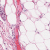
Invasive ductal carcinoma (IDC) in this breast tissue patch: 0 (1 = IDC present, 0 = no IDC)